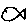
Label: fish